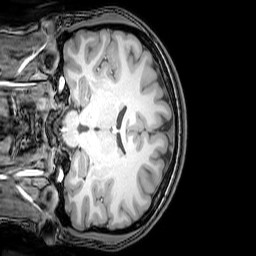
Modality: T1w
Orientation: coronal
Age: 22
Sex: female
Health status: healthy
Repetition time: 0.081 s
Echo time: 0.037 s